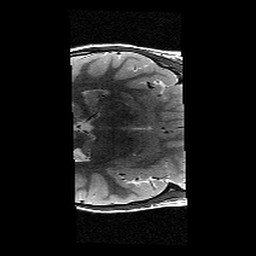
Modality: T2w
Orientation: axial
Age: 9
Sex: female
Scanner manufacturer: siemens
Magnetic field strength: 3 T
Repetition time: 9.23 s
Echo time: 0.067 s